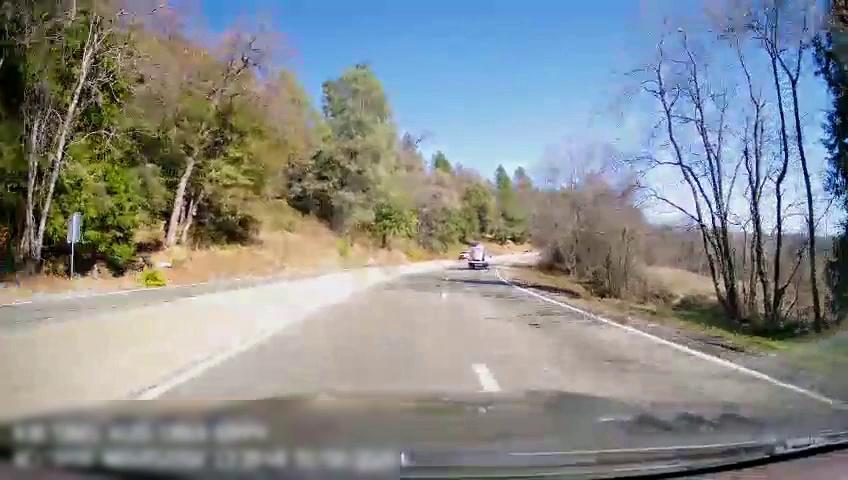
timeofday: Day
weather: Sunny
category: Drivable Space
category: Drivable Space
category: Vehicles | Truck
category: Lanes | Opposite Lane
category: Lanes | Current Lane
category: Lanes | Current Lane
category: Lanes | Alternate Lane